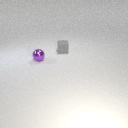
small gray rubber cube to the right of small purple metal sphere